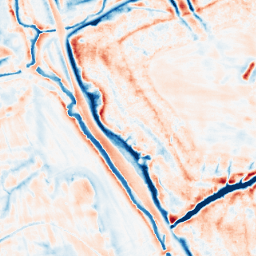
Category: edge_preserving
Decomposition family: bilateral
Decomposition parameters: d: 21
sigma_color: 100
sigma_space: 25
Upsampling method: sinc_blackman
Upsampling parameters: scale: 2
kernel_size: 4
Upsampling scale: 2